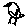
Label: bird